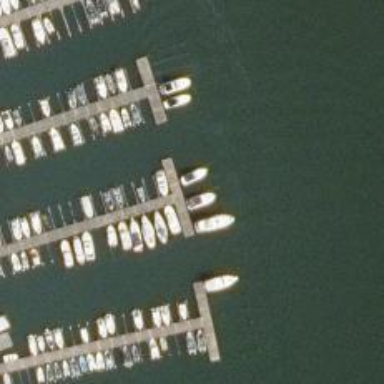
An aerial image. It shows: Pier with mooring facilities.